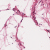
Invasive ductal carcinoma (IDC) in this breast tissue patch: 0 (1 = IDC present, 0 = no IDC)